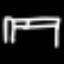
Label: bed